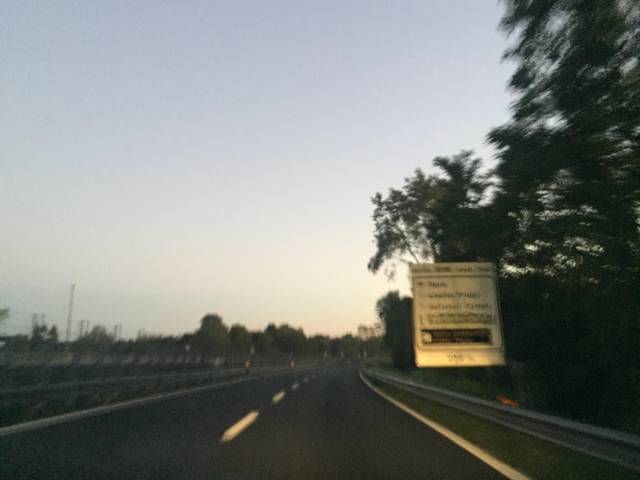
Region: Italy
Coordinates: 46.08, 13.192